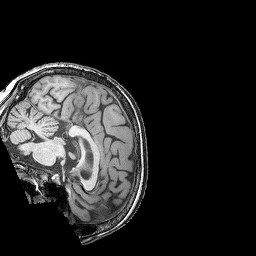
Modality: T1w
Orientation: sagittal
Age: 63
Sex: female
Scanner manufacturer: siemens
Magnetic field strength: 3 T
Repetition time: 2.25 s
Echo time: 0.00411 s